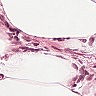
Metastatic tissue present: no